Question: i have XML File :
'''
<?xml version="1.0" encoding="utf-8"?>
<!--XML Database.-->
<Disease>
<Name id="1">Info1
<SubArticle>Info1</SubArticle>
<MainArticle>Info1</MainArticle>
Info1
</Name>
<Name id="2">Info2
<SubArticle>Info2</SubArticle>
<MainArticle>Info2</MainArticle>
Info2
</Name>
<Name id="3">Info3
<SubArticle>Info3</SubArticle>
<MainArticle>Info3</MainArticle>
Info3
</Name>
</Disease>
'''
and i have UserControl :

and i have a FlowLayoutPanel which have an FlowDirection (TopDown)
I need to make the program add new UserControl in the FlowLayoutPanel with the Information in the XML File
Examble:
The Program will add 3 UserControl in the Panel
'''
UserControl1 = <Name id="1">
UserControl2 = <Name id="2">
UserControl3 = <Name id="3">
'''
...etc
How can i do this ?
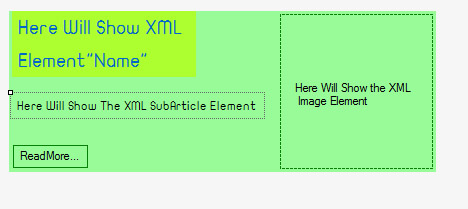
Answer: Try this
'''
Imports System.Xml
Module Module1
Const FILENAME As String = "c: emp est.xml"
Sub Main()
Dim doc As New XmlDocument
doc.Load(FILENAME)
Dim names As XmlNodeList = doc.GetElementsByTagName("Name")
Dim diseases As New List(Of Disease)
For Each name As XmlNode In names
Dim newDisease As New Disease
diseases.Add(newDisease)
newDisease.id = name.Attributes("id").Value
newDisease.text = name.InnerText
newDisease.subArticle = name.SelectSingleNode("SubArticle").InnerText
newDisease.mainArticle = name.SelectSingleNode("MainArticle").InnerText
newDisease.image = name.SelectSingleNode("Image").InnerText
Next
End Sub
' <Name id="1">
' Info1
' <SubArticle>Info1</SubArticle>
' <MainArticle>Info1</MainArticle>
' Info1
'</Name>
End Module
Public Class Disease
Public id As Integer
Public text As String
Public subArticle As String
Public mainArticle As String
Public image As String
End Class
'''